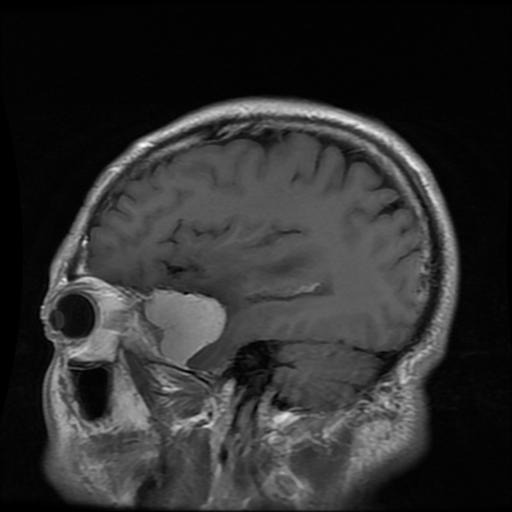
Label: meningioma